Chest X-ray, PA view. Patient: 42 years old, sex F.
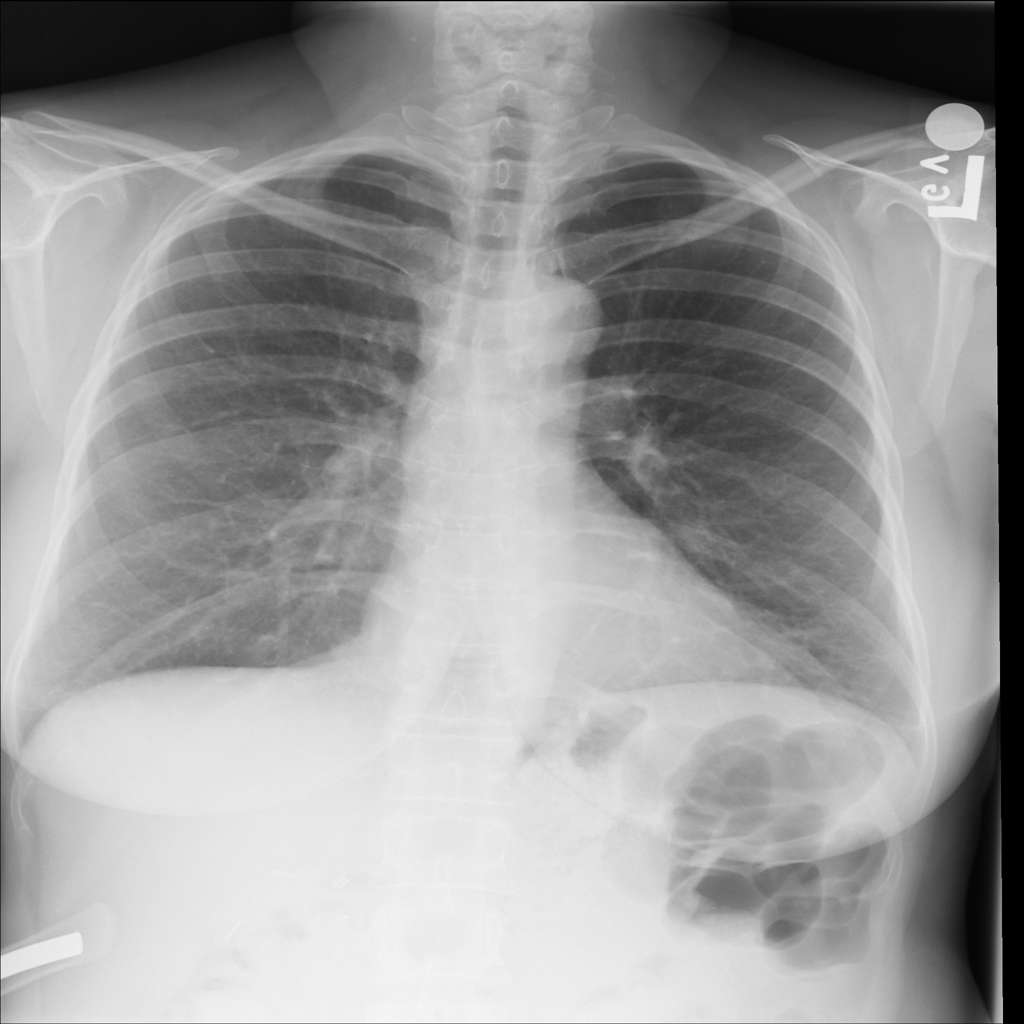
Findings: No Finding